Question: I don't know why the comparation of CellType to "Hamster" is false. Wonder why it happened!

They are exactly the same, even in case sensitive.
Please help me.
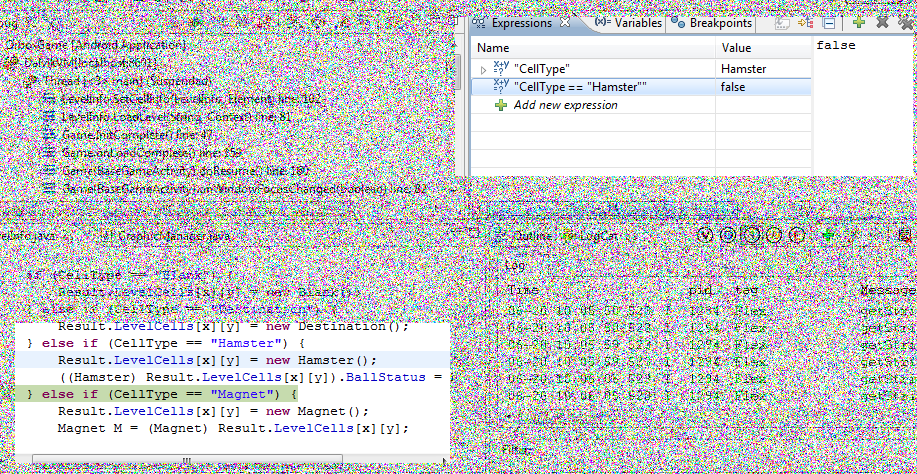
Answer: You need to use
'''
if (CellType.equals("Hamster")) {
...
}
'''
The other comparison checks to see if they are the same string Object, not the same string by value.
It is also a good time to lookup the <URL>.